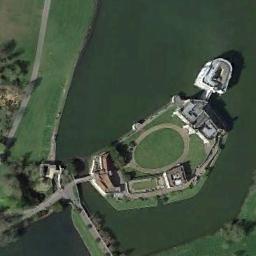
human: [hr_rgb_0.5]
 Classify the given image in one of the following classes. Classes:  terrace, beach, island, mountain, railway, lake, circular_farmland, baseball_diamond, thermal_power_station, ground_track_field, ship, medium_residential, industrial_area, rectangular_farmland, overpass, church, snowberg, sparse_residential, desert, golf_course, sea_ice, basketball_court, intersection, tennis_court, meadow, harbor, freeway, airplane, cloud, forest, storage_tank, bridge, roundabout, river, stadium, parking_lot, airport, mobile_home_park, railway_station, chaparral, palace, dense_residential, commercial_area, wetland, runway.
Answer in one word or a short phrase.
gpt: palace